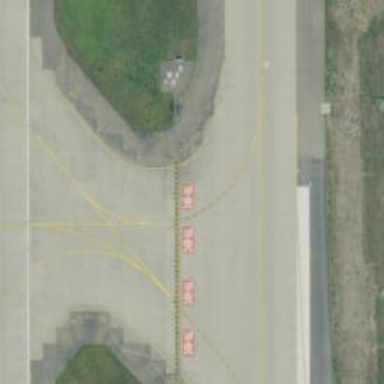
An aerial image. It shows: Image of taxiway at airport.